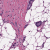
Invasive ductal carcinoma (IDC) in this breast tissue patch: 0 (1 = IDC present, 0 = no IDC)